В схеме, приведенной на рисунке, ключ попеременно замыкают и размыкают в те моменты, когда напряжение на первом конденсаторе равно нулю. Нарисовать график зависимости напряжения на катушке индуктивности от времени.
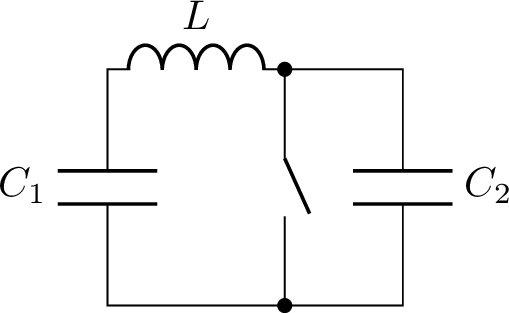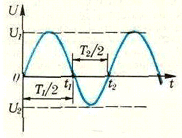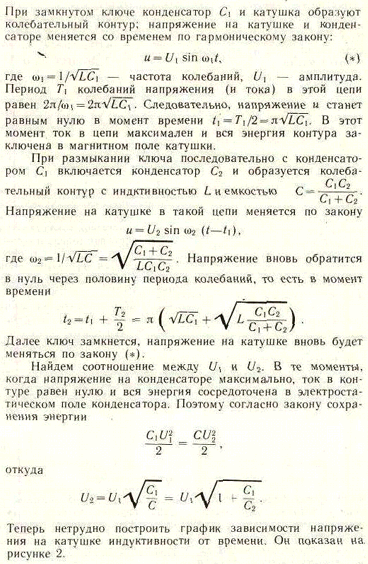
Темы:
T, Электромагнетизм, Колебательный контур, Всероссийские, 1979